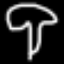
Label: mushroom